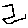
Label: zigzag